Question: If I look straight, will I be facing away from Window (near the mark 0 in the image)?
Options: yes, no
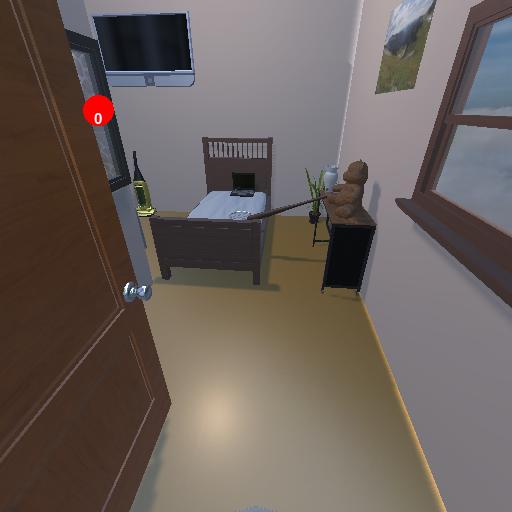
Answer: yes